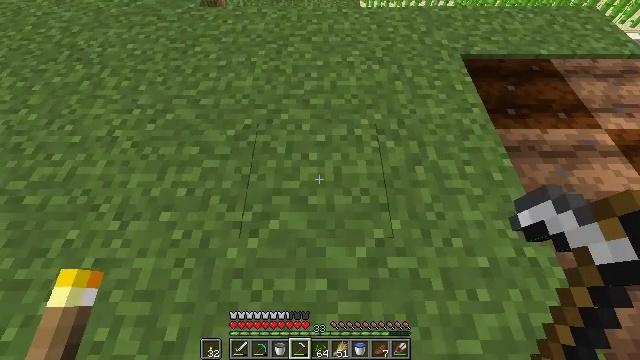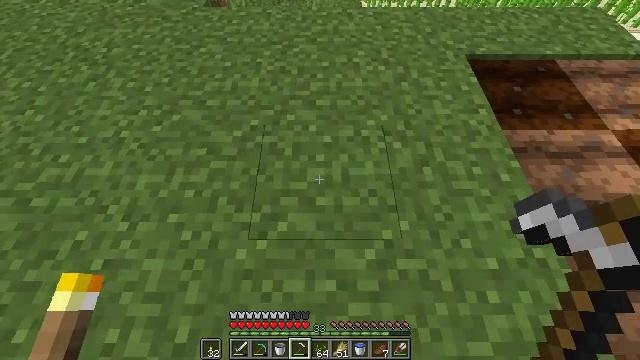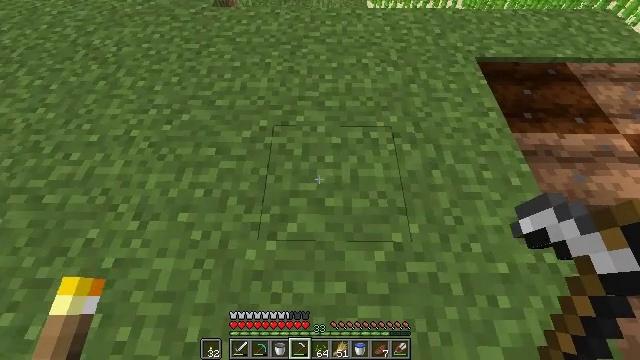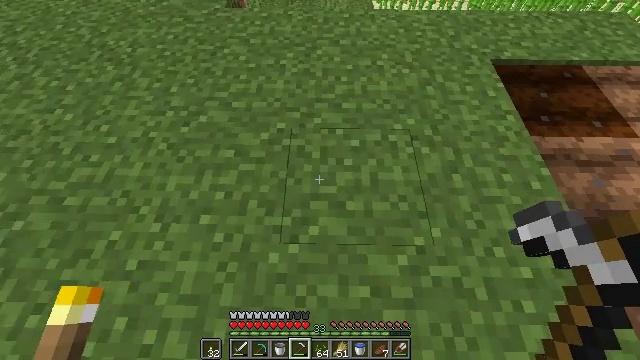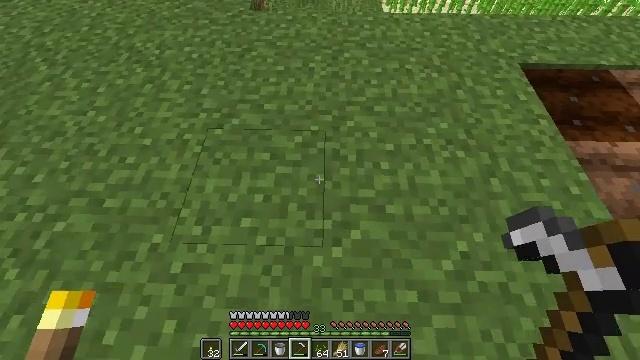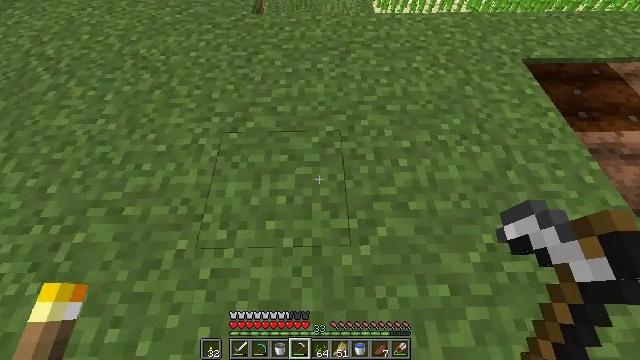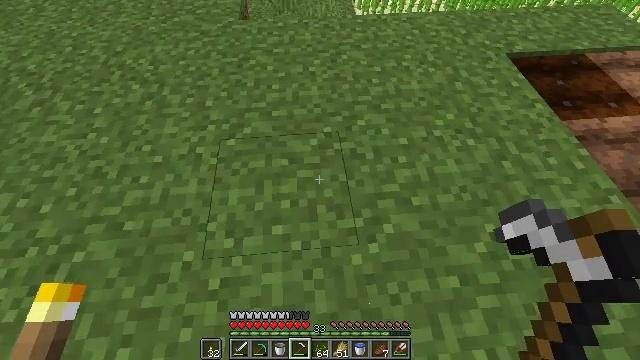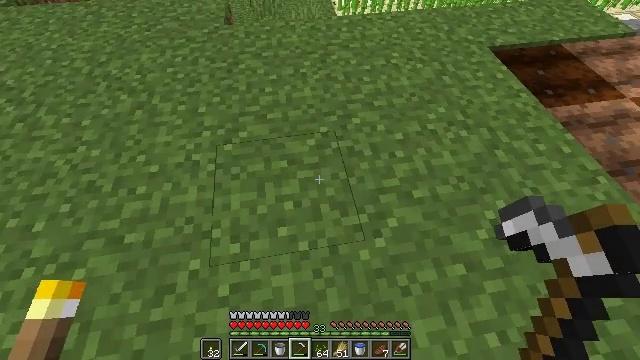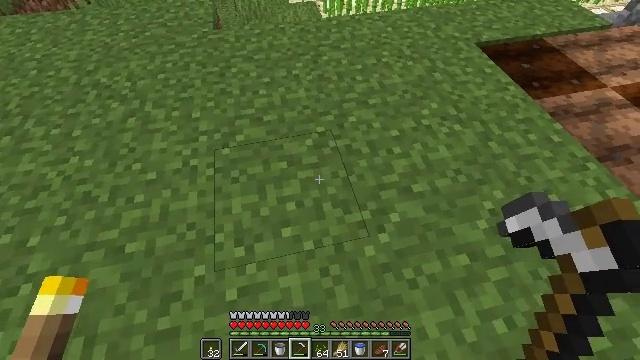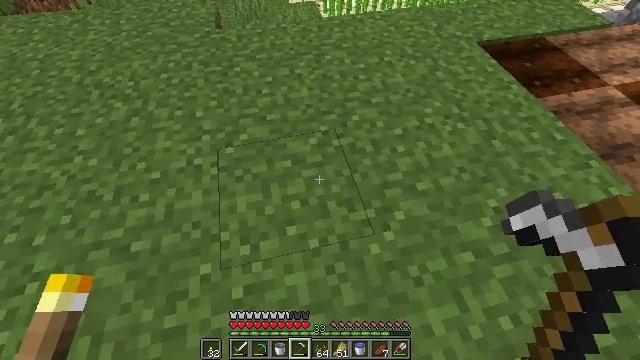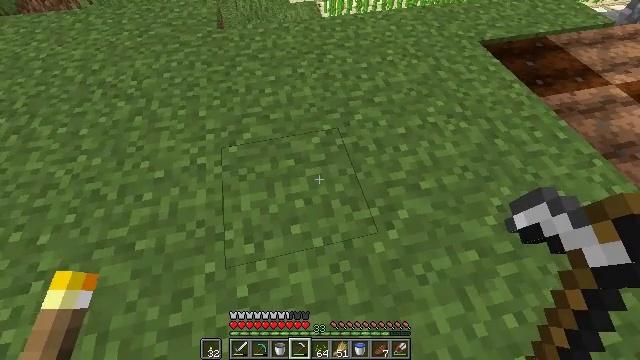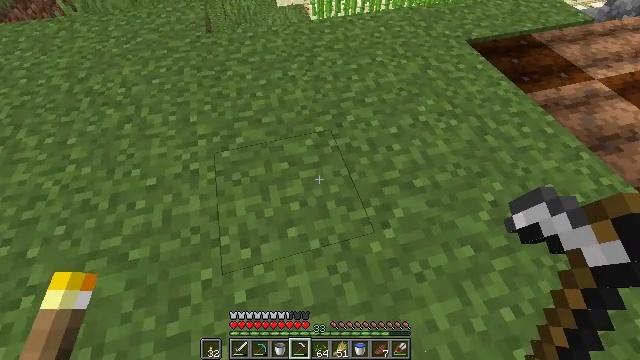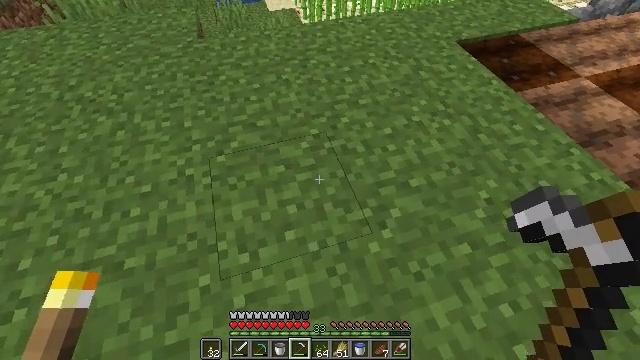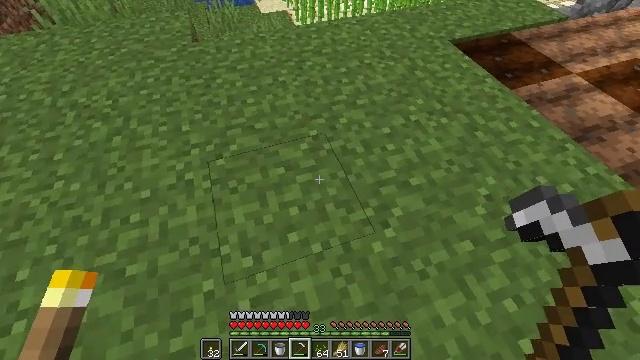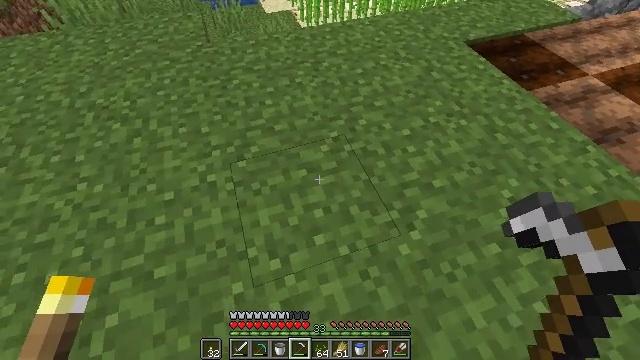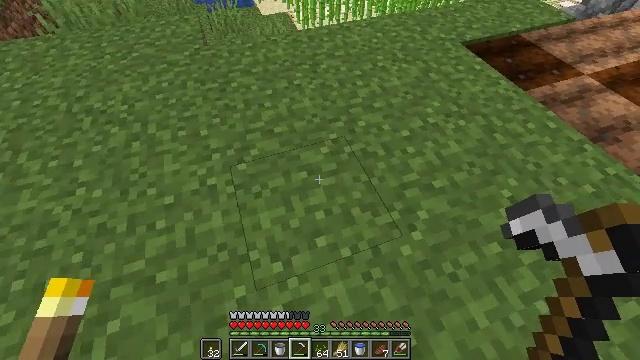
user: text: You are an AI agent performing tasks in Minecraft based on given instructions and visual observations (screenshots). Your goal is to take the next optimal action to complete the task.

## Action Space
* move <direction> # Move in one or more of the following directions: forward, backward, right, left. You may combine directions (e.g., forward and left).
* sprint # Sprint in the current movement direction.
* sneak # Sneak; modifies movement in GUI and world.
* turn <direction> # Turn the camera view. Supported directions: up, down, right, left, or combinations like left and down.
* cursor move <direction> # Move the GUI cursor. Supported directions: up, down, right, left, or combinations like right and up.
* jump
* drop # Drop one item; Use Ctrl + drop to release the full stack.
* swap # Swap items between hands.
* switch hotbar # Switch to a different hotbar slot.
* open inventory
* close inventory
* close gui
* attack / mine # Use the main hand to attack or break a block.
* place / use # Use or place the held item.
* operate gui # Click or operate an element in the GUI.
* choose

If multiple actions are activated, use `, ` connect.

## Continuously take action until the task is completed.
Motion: motion action
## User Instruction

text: Dig up the grass block for dirt.
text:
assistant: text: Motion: move left
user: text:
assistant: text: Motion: move left
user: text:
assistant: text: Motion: move left
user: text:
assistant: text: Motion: move left
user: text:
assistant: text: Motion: move left, turn right
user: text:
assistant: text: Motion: turn right
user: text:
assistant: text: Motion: turn right
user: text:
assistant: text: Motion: turn right
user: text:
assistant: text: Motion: no_op
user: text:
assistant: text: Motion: no_op
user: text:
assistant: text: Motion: turn right
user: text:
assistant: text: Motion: turn right
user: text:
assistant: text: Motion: move left, turn right
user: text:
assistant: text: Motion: move left
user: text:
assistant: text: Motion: move left
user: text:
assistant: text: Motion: move left, turn right
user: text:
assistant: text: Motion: move left, turn right
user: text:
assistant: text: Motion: turn right
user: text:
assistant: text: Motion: turn right
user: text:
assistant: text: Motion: turn right
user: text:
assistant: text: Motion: turn right
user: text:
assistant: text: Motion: turn right
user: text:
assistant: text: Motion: turn right
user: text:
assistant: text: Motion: turn right
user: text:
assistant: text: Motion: no_op
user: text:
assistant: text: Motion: no_op
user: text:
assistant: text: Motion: move left
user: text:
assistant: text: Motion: move left
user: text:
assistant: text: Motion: move left, turn right
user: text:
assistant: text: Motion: move left, turn right